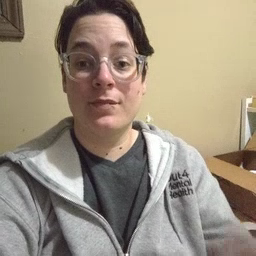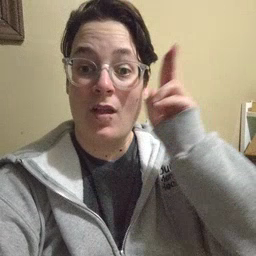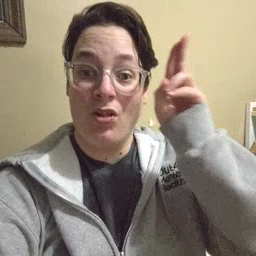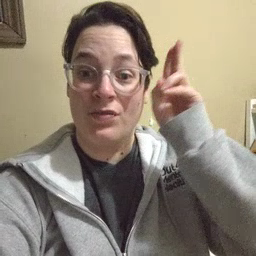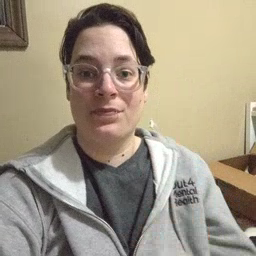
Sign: uncle